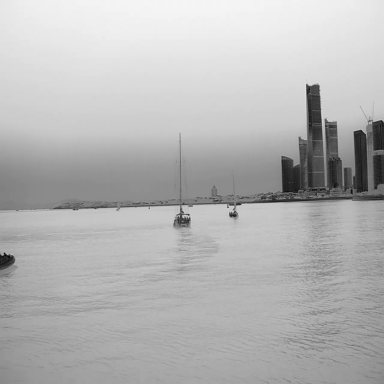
There are five sailboats in the infrared image.